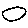
Label: circle